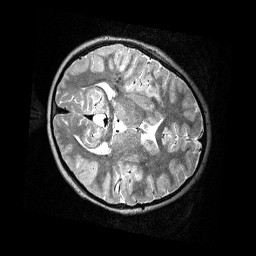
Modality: T2w
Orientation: axial
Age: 11
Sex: male
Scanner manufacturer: siemens
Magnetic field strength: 3 T
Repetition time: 3.2 s
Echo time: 0.479 s